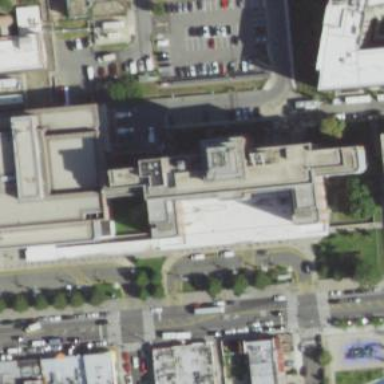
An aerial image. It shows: Hospital building.